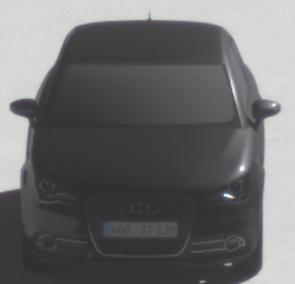
Make: Audi
Model: A1 Sportback 1.2 TFSI
Detailed model: A1 (8X) Sportback
Model produced from: 2012/03
Model produced until: 2014/11
Doors: 5
Color: black
Road condition: dry road
Daytime: morning or afternoon
Contrast: high contrast